Interaction volume radius: 5 \u00c5
Interaction volume height: 10 \u00c5
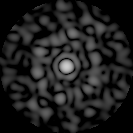
Disorder parameter: 0.84